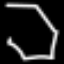
Label: octagon